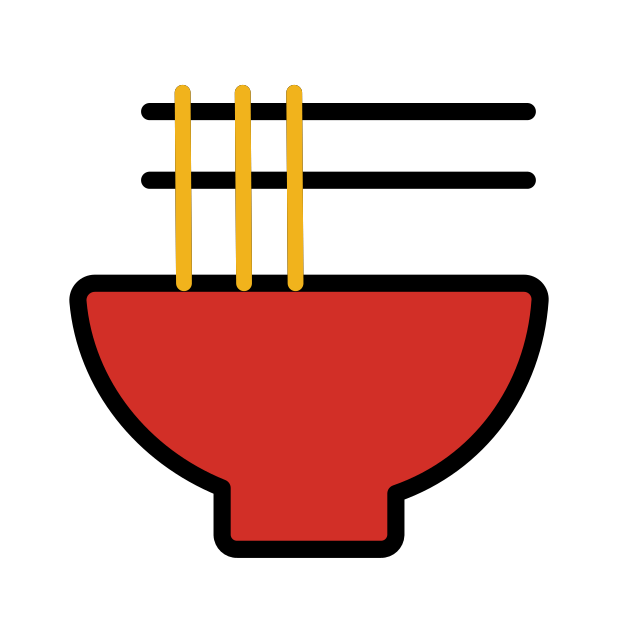
steaming bowl